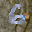
Label: 6